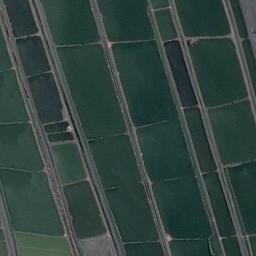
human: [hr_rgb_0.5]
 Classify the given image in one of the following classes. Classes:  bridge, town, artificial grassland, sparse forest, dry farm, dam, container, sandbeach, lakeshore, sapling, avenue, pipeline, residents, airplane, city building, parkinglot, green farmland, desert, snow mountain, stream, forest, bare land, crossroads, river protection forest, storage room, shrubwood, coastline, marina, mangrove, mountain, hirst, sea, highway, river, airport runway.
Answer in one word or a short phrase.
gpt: green farmland